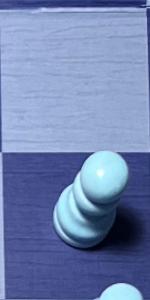
Label: Pawn_White